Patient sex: F
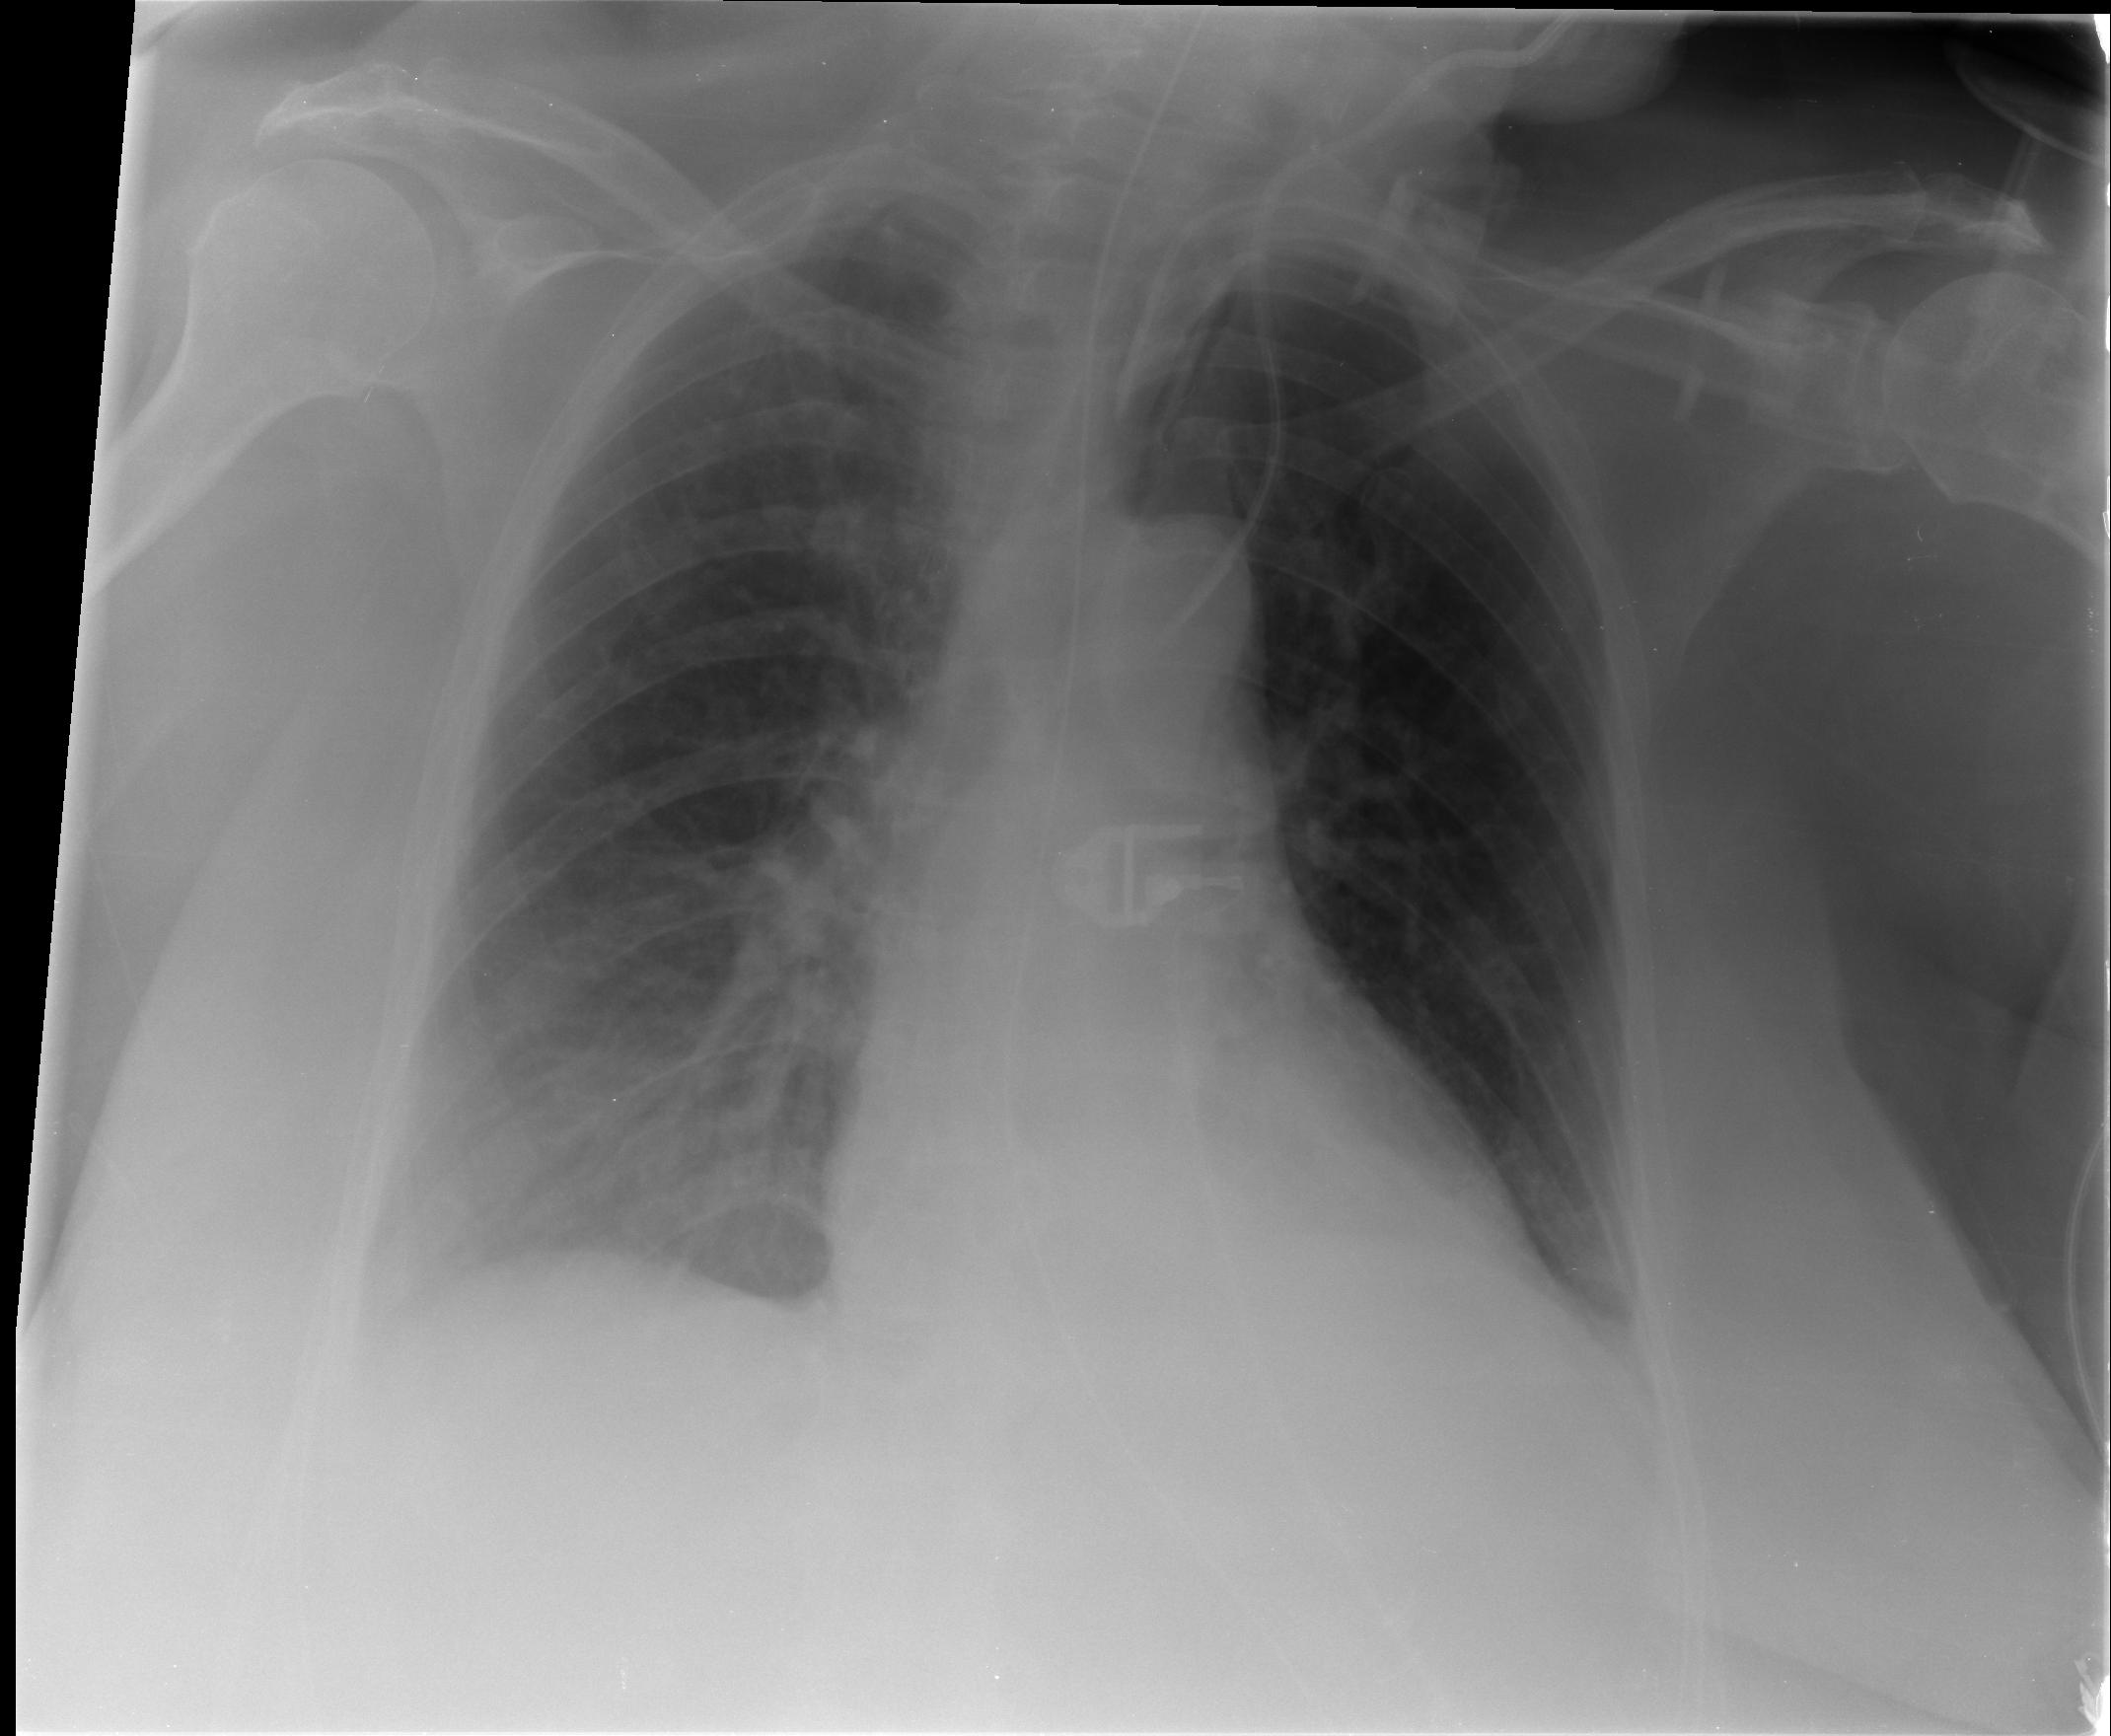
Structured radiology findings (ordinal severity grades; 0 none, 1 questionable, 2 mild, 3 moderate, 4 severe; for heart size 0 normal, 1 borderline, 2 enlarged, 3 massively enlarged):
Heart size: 0
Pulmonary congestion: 2
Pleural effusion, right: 2
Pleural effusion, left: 2
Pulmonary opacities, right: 2
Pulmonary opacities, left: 0
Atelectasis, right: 2
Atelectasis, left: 2